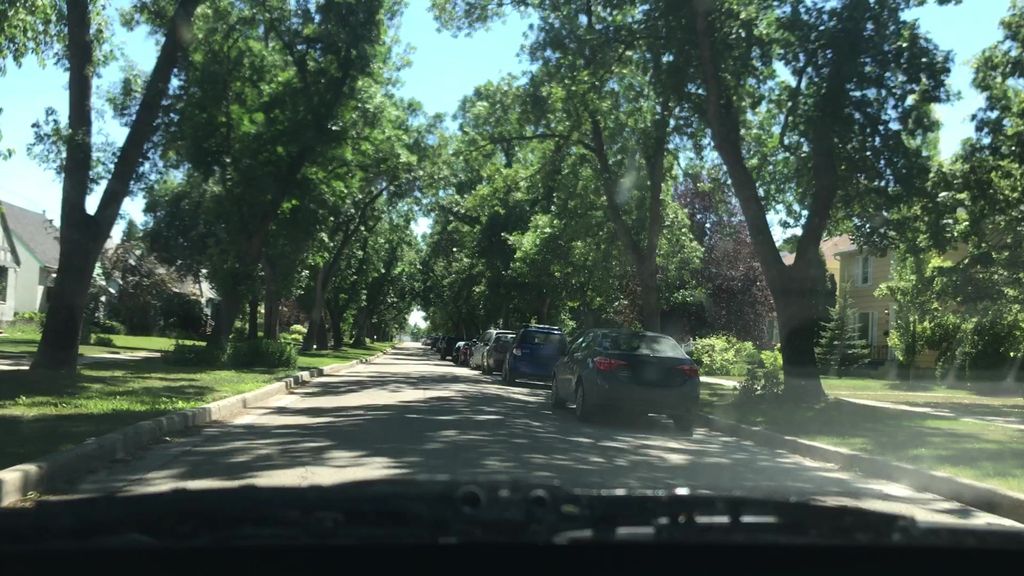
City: winnipeg